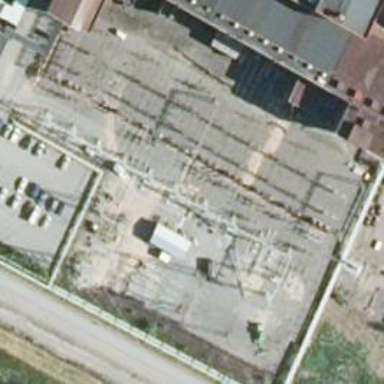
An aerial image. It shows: Industrial substation with power supply facilities.